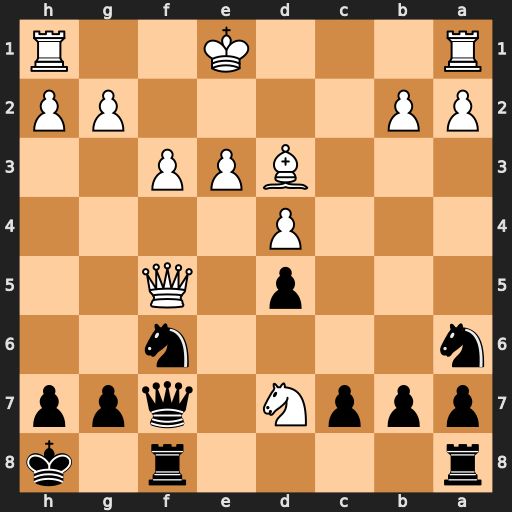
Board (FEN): r4r1k/pppN1qpp/n4n2/3p1Q2/3P4/3BPP2/PP4PP/R3K2R
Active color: b
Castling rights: KQ
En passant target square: -
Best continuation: Qxd7 Qxd7 Nxd7 Bxa6 bxa6